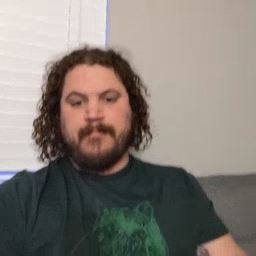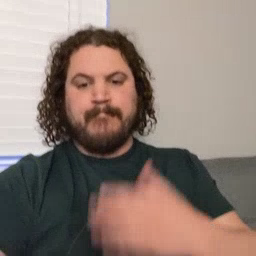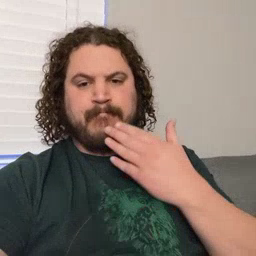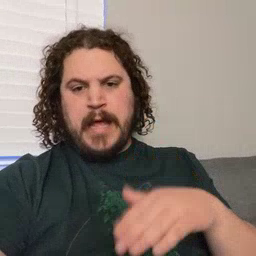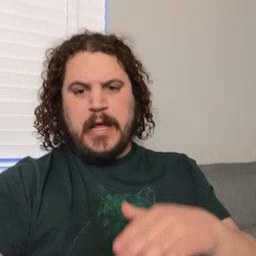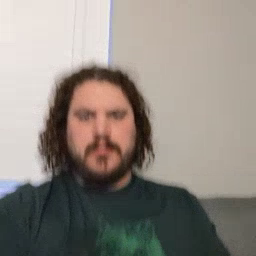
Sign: bad